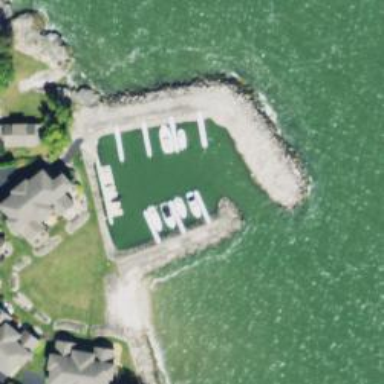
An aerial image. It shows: Marina on leisure land.